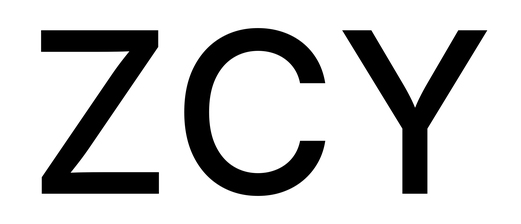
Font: Inter_Medium